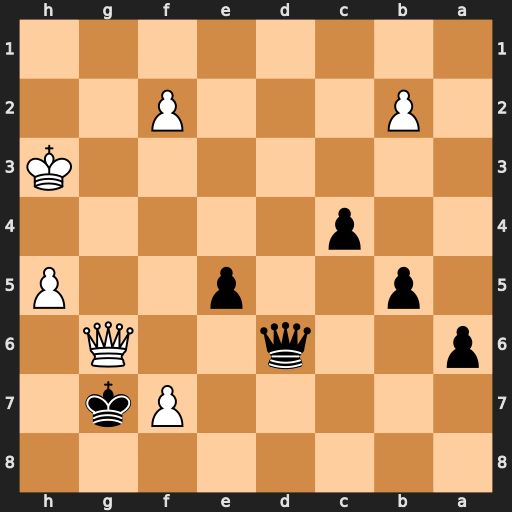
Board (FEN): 8/5Pk1/p2q2Q1/1p2p2P/2p5/7K/1P3P2/8
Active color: b
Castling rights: -
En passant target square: -
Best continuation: Qxg6 hxg6 b4 f8=Q+ Kxf8